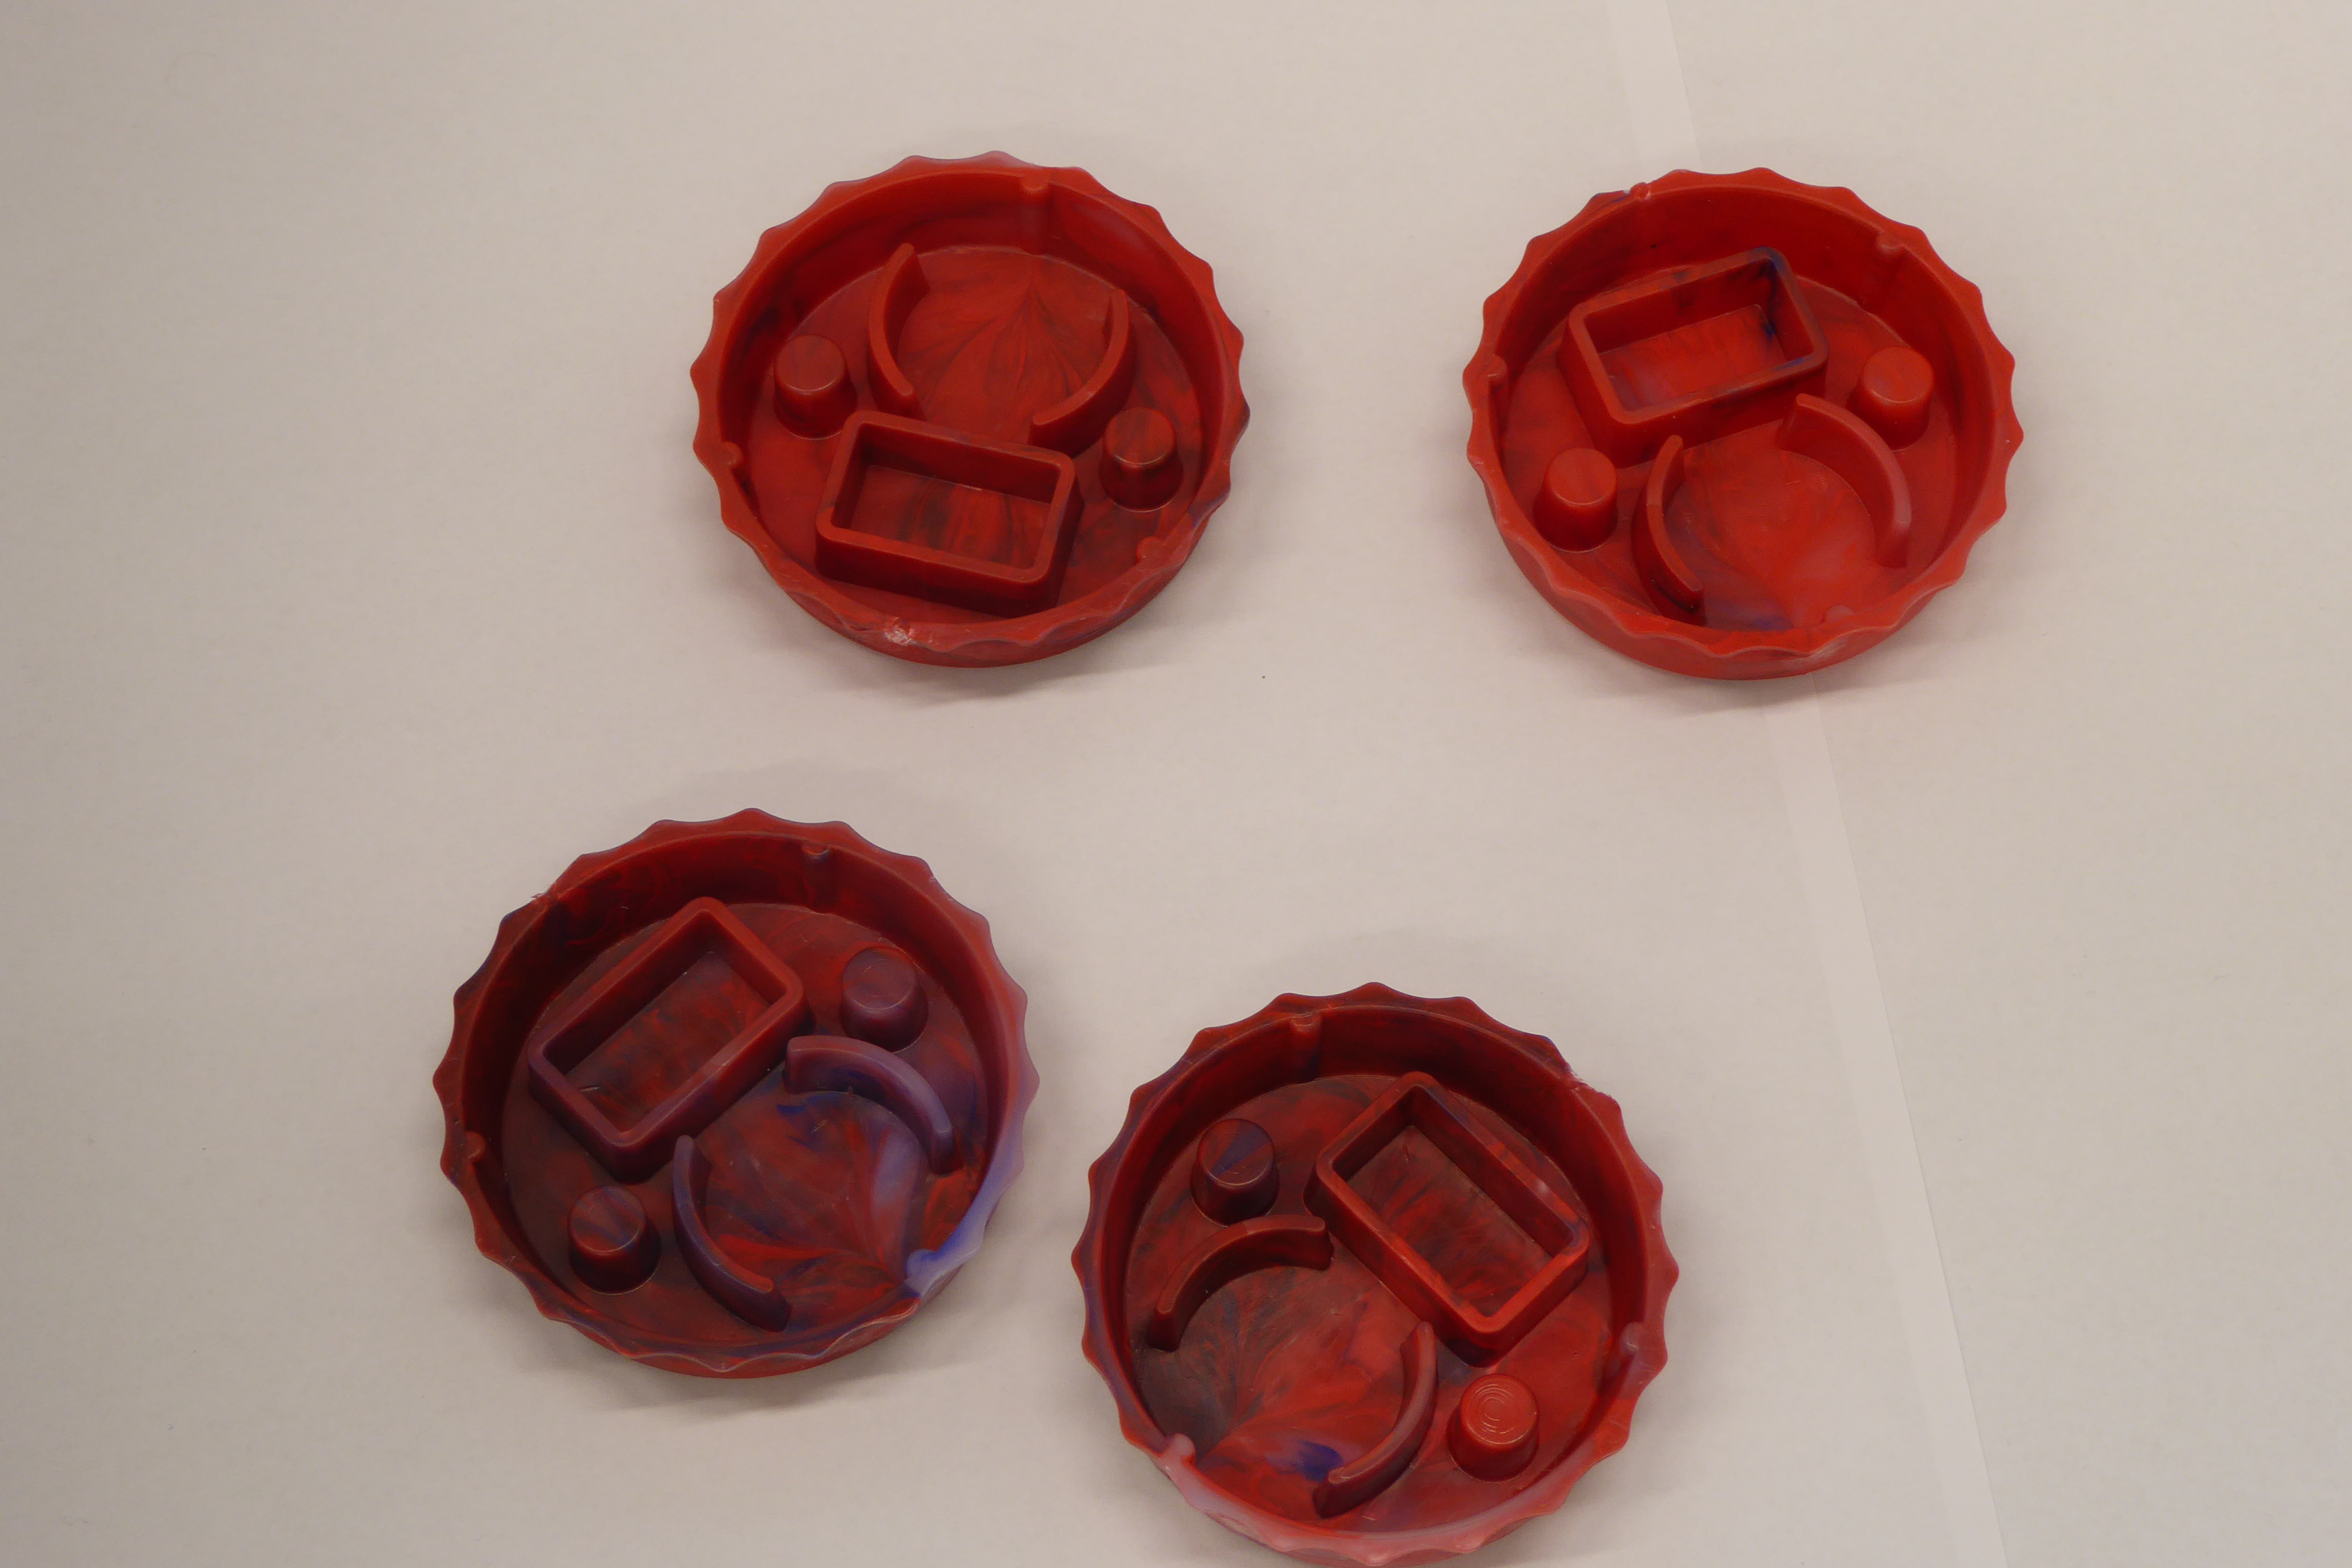
Label: Bottle Opener - Cover